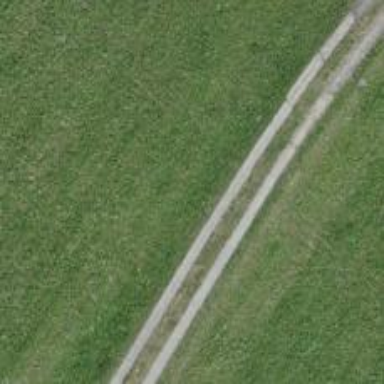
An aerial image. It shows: Gravel track with Grade 3 quality.